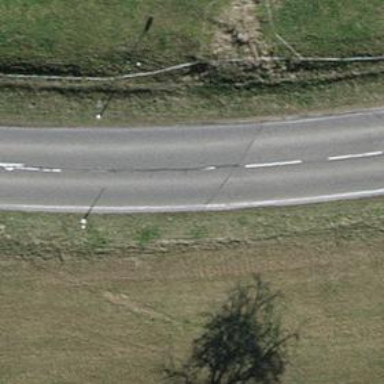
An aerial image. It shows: Secondary road.